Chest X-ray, PA view. Patient: 46 years old, sex F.
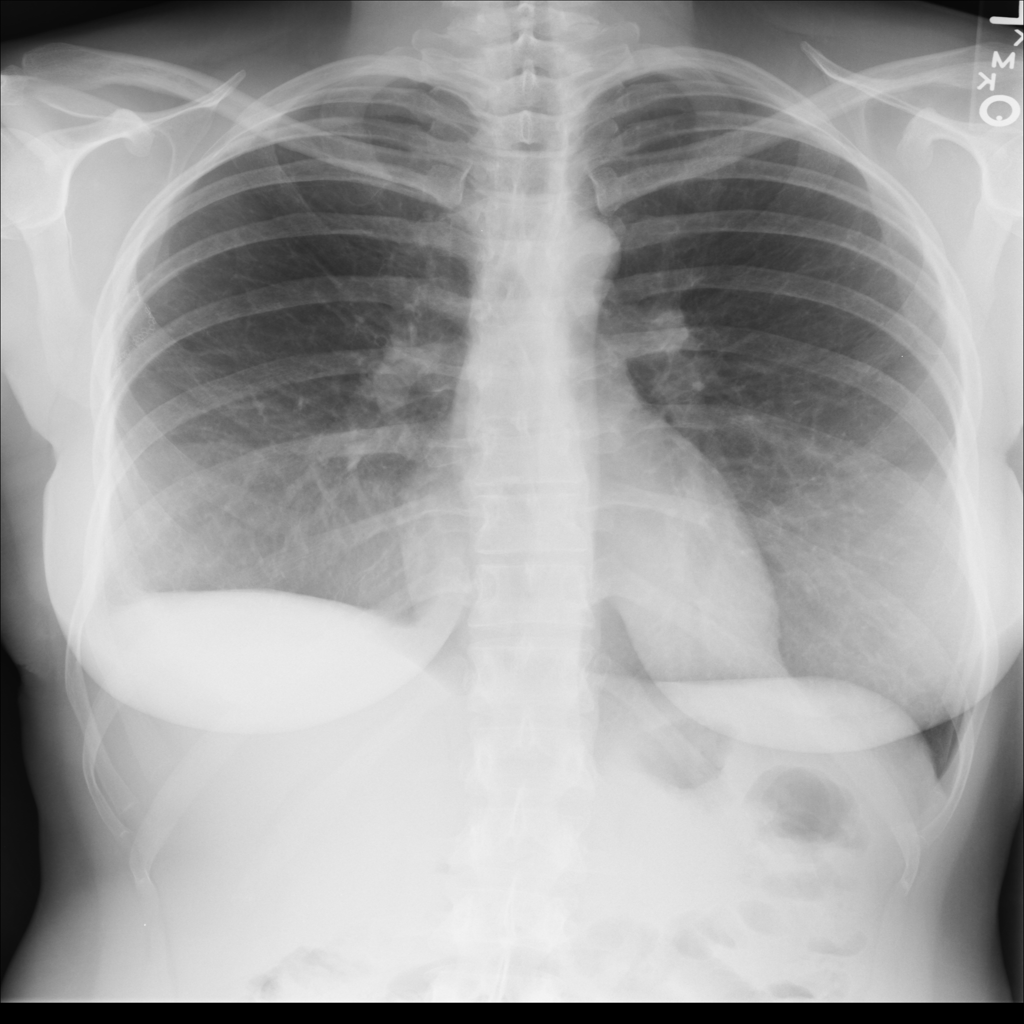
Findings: No Finding